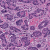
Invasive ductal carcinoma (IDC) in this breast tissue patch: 1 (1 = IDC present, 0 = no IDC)